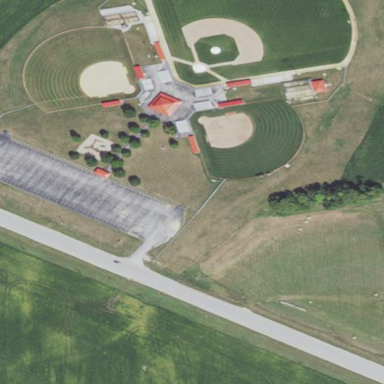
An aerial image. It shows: Sports centre dedicated to baseball and softball.